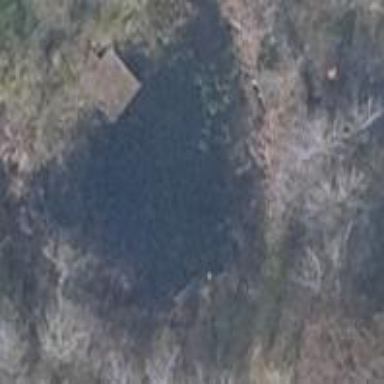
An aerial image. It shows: Pond surrounded by natural water.